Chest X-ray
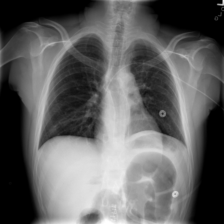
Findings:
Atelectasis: negative
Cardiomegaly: negative
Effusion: negative
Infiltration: negative
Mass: negative
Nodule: negative
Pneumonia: negative
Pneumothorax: negative
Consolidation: negative
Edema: negative
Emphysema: negative
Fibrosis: negative
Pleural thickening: negative
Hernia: negative